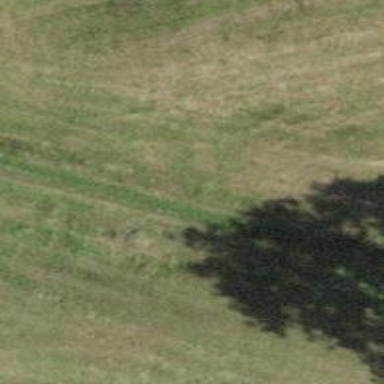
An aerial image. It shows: Path covered with grass.